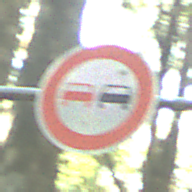
Verkehrszeichen: Ueberholverbot
Umgebung: Outdoor, Nature
Tageszeit: Midday
Wetter: Clear
Licht: Natural
Jahreszeit: NotSpecified
Kontrast: LowContrast